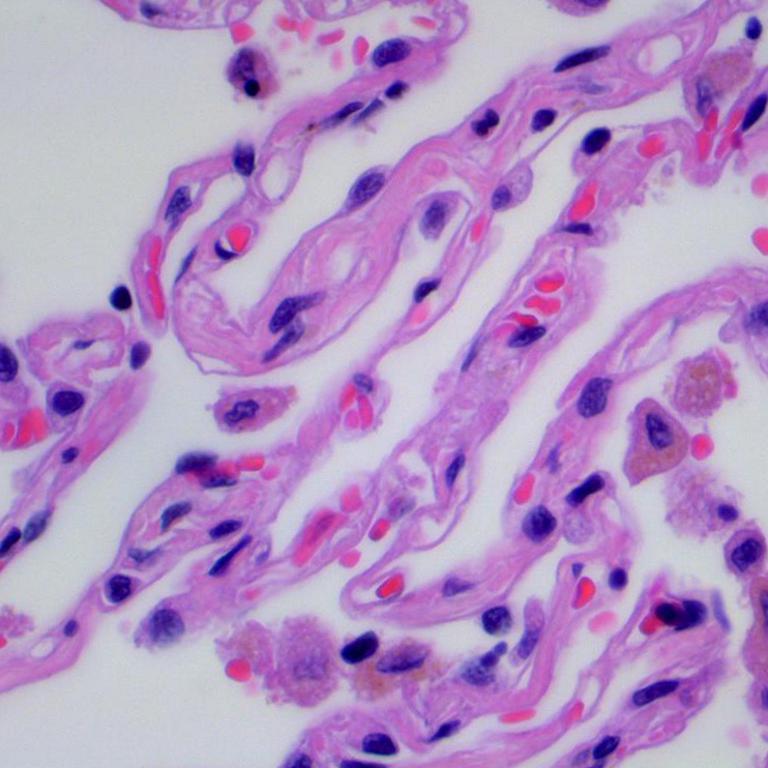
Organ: lung
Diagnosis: benign